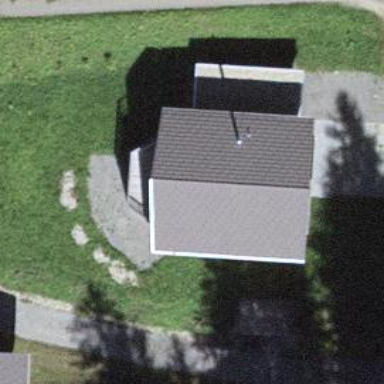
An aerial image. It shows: Detached building.